Field crop: tomato
Growth stage: 1
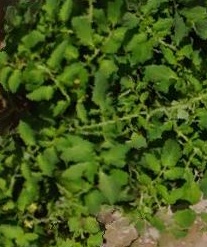
Species: tomato